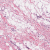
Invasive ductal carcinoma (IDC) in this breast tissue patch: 0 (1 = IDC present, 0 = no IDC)